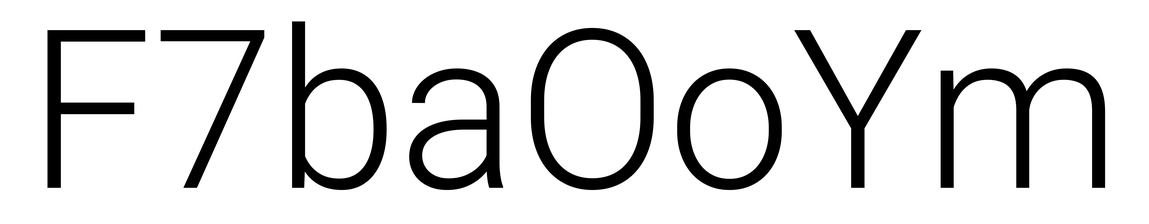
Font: Roboto_Light